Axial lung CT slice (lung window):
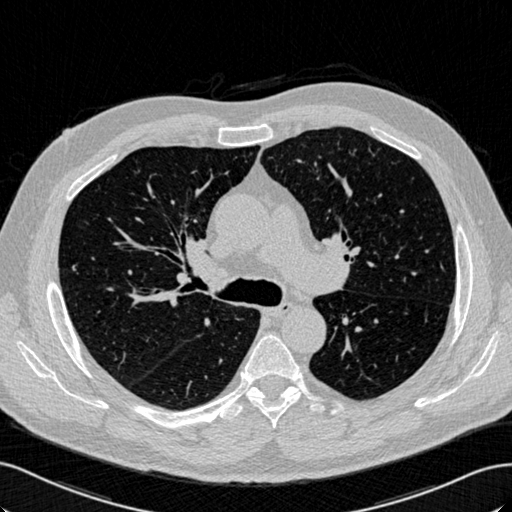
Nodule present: yes
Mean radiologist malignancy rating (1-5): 3